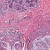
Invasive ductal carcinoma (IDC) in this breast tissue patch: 1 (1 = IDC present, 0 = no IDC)